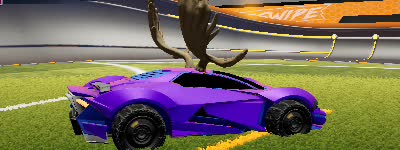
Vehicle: werewolf